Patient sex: M
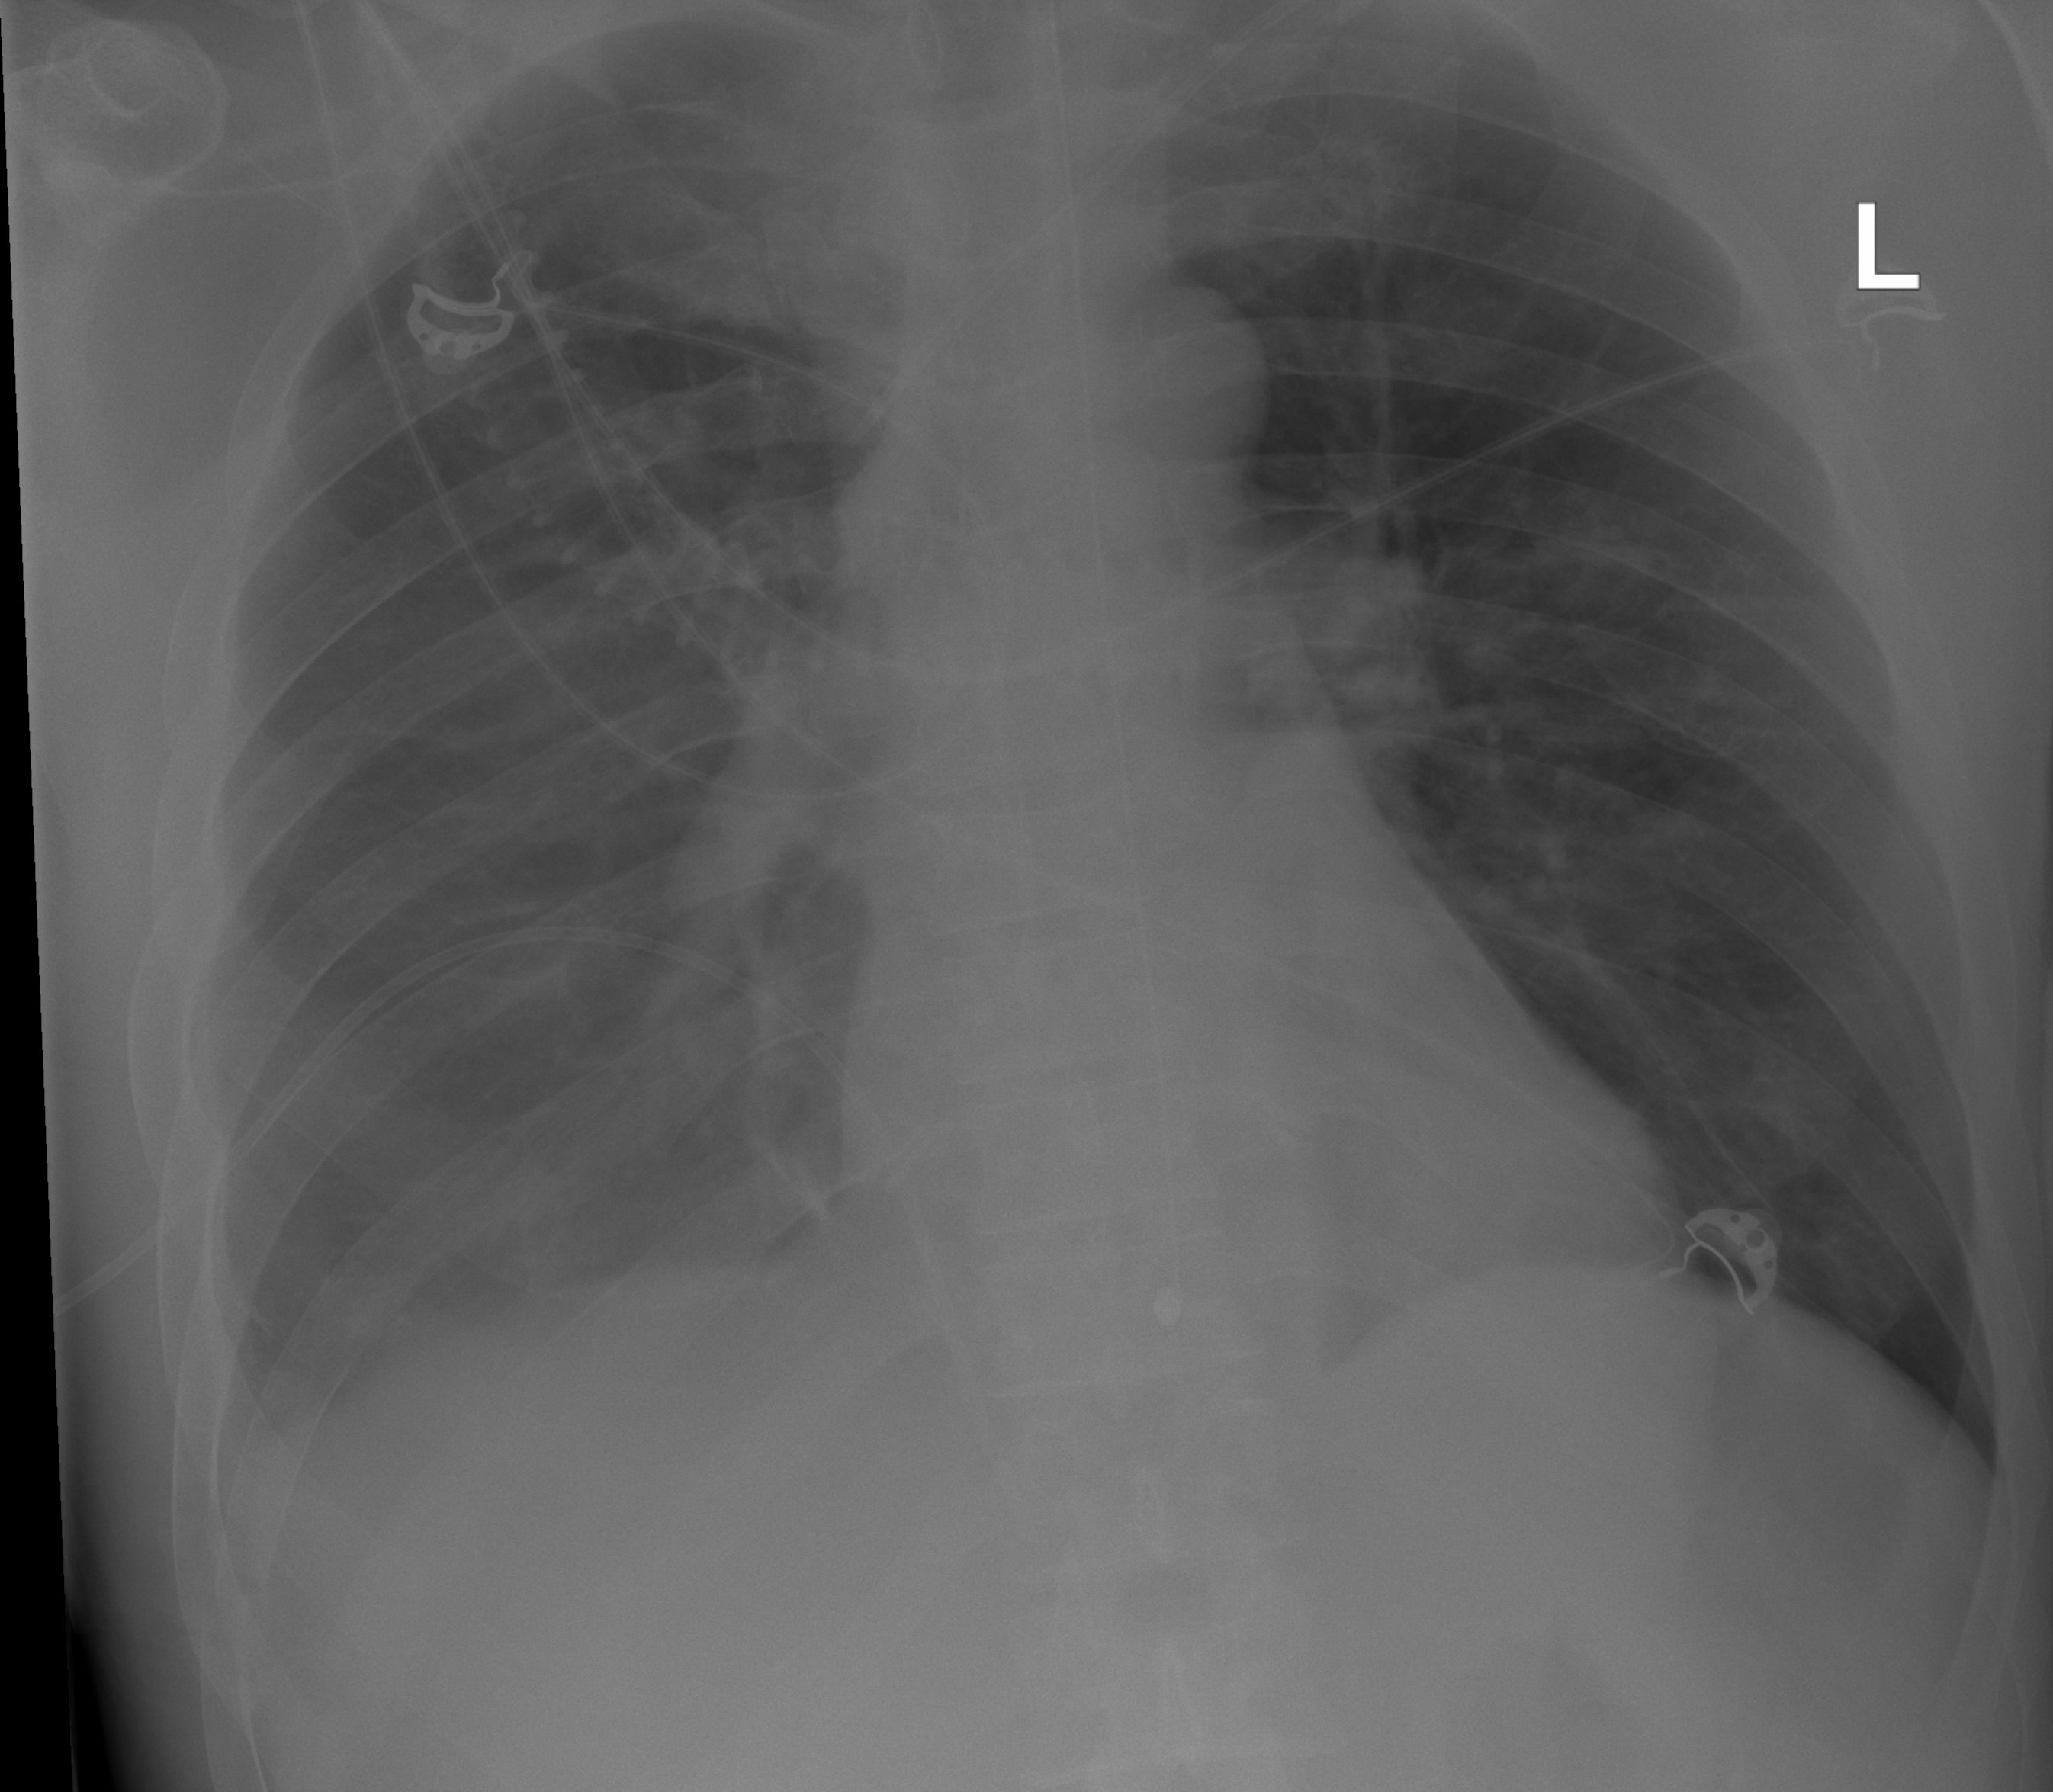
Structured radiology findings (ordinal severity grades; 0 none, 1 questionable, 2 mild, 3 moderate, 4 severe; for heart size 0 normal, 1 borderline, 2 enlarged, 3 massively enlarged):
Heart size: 0
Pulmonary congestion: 0
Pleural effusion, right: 2
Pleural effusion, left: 0
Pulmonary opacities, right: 0
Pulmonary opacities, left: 0
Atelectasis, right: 2
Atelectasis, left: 0